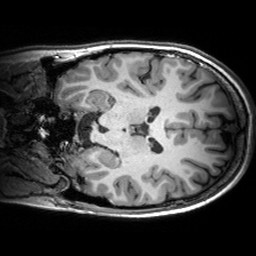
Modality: T1w
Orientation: coronal
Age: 22
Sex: female
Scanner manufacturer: siemens
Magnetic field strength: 3 T
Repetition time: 2.53 s
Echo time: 0.00299 s